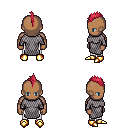
a pixel art fantasy rpg character, male body template, human, dark skin, chain mail, white pants, ruby red mohawk hairstyle, gold boots, four views (front, back, left, right), 2x2 character sprite sheet, small pixel art, hard edges, no anti-aliasing